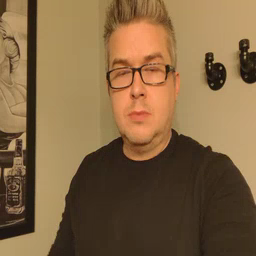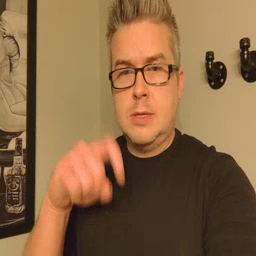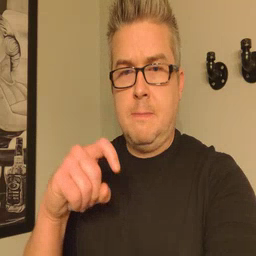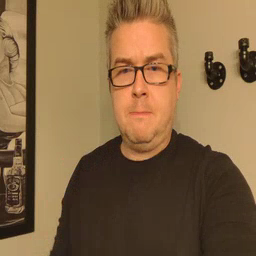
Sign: time